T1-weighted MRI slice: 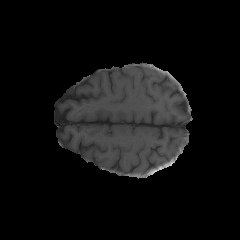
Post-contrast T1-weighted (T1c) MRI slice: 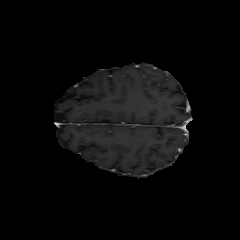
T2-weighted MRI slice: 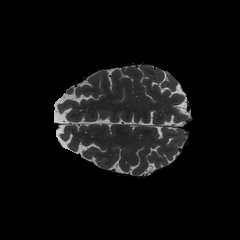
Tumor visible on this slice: no